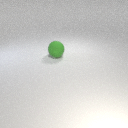
large green rubber sphere